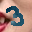
Label: 3